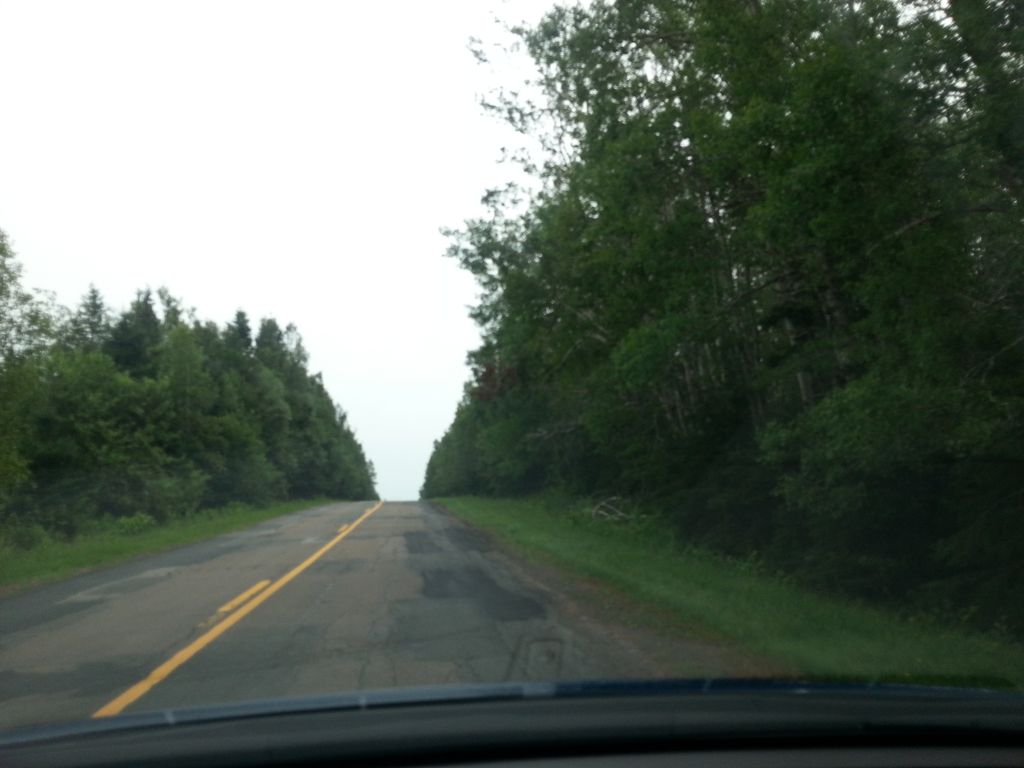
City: charlottetown